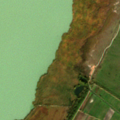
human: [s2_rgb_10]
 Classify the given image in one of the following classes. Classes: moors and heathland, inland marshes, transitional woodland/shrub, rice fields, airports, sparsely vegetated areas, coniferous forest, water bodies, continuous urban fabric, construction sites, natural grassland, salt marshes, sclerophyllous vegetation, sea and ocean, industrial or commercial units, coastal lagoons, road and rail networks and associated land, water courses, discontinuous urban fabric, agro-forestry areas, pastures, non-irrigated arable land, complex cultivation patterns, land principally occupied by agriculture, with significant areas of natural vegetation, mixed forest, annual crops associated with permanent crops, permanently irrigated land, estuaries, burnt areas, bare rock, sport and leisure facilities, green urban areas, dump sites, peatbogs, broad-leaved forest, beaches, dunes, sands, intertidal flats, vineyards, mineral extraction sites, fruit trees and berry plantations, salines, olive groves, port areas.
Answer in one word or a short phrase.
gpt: non-irrigated arable land, vineyards, pastures, inland marshes, water bodies